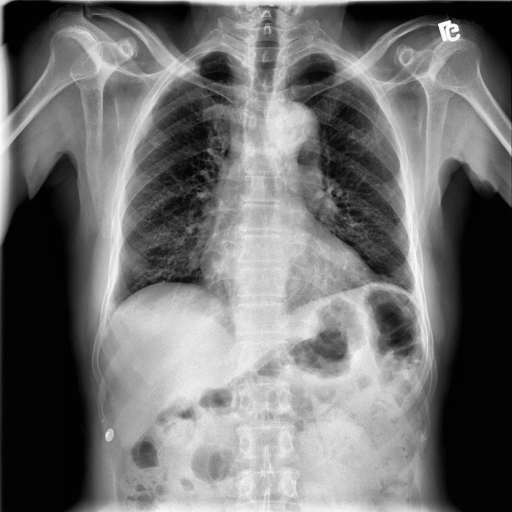
Finding: NORMAL